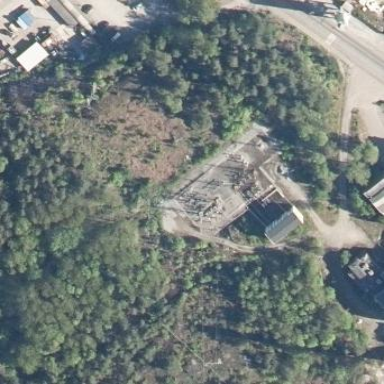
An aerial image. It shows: Power substation.